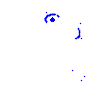
Particle: electron